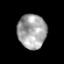
Tissue: prostate
Cell type: T cells
Senescence score: 0.263
Nuclear area (px): 966
Mean DAPI intensity: 164.161